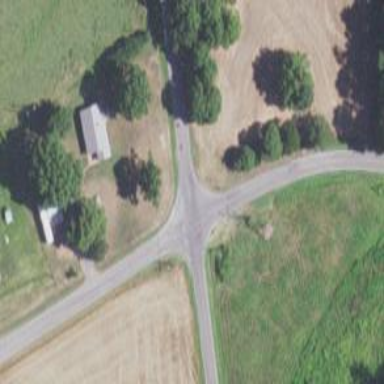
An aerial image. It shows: Road with stop sign.